Question: Thanks in advance for the help. I'm trying to order data by levels of one factor, and then by the sum of numeric data associated with another factor. Secondly, I'm trying to apply group numbers. I want to do this without manual input, such that a script can be saved for different, future data. To clarify, I've created an example dataset:
'''
library(dplyr)
Year <- c("2019", "2019", "2019", "2019", "2019", "2019", "2020",
"2020", "2020", "2019", "2019", "2019", "2020", "2020", "2020", "2019", "2019", "2019")
Model <- factor(c("Mustang", "Mustang", "Mustang", "F150", "F150", "F150", "F150", "F150",
"F150", "Cruise", "Cruise", "Cruise", "Camaro", "Camaro", "Camaro", "Cruise",
"Cruise", "Cruise"))
Make <- factor(c("Ford", "Ford", "Ford", "Ford", "Ford", "Ford", "Ford", "Ford", "Ford",
"Chevy", "Chevy", "Chevy", "Chevy", "Chevy", "Chevy", "Toyota", "Toyota", "Toyota"),
levels = c("Ford", "Chevy", "Toyota"))
Color <- factor(c("Red", "Blue", "Green", "Red", "Blue", "Green", "Red", "Blue", "Green",
"Red", "Blue", "Green", "Red", "Blue", "Green", "Red", "Blue", "Green"),
levels = c("Red", "Blue", "Green"))
Purchases <- c(20, 35, 10, 32, 49, 45, 37, 53, 25, 55, 24, 13, 32, 45, 60, 12, 20, 13)
Data <- data.frame(Year, Model, Make, Color, Purchases)
Data.order <- Data %>%
group_by(Make,Model) %>%
summarize(Sum=sum(Purchases)) %>%
arrange(Make,-Sum)
'''
The 1st level of arrangement must be the Make, and then I want to re-order the Models according to the sum of purchases of the 3 different colors. Year is not relevant for ordering. I've attached a screenshot of the end goal. I also want to add group numbers (by Make/Model).

I've tried to sum and order the data into another data frame, and then reorder the levels of the primary data frame according to the new levels taken from the sum data frame, before arranging accordingly. This approach does not work because I have repeated levels in the Models from different Makes sharing the same Model name, "Cruise". Perhaps I can apply a consecutive group number sequence within the new Order data frame, and then cross-match the group numbers back to primary data frame to arrange by Type, Group number? Not sure how to do this
Thanks a lot everyone!!
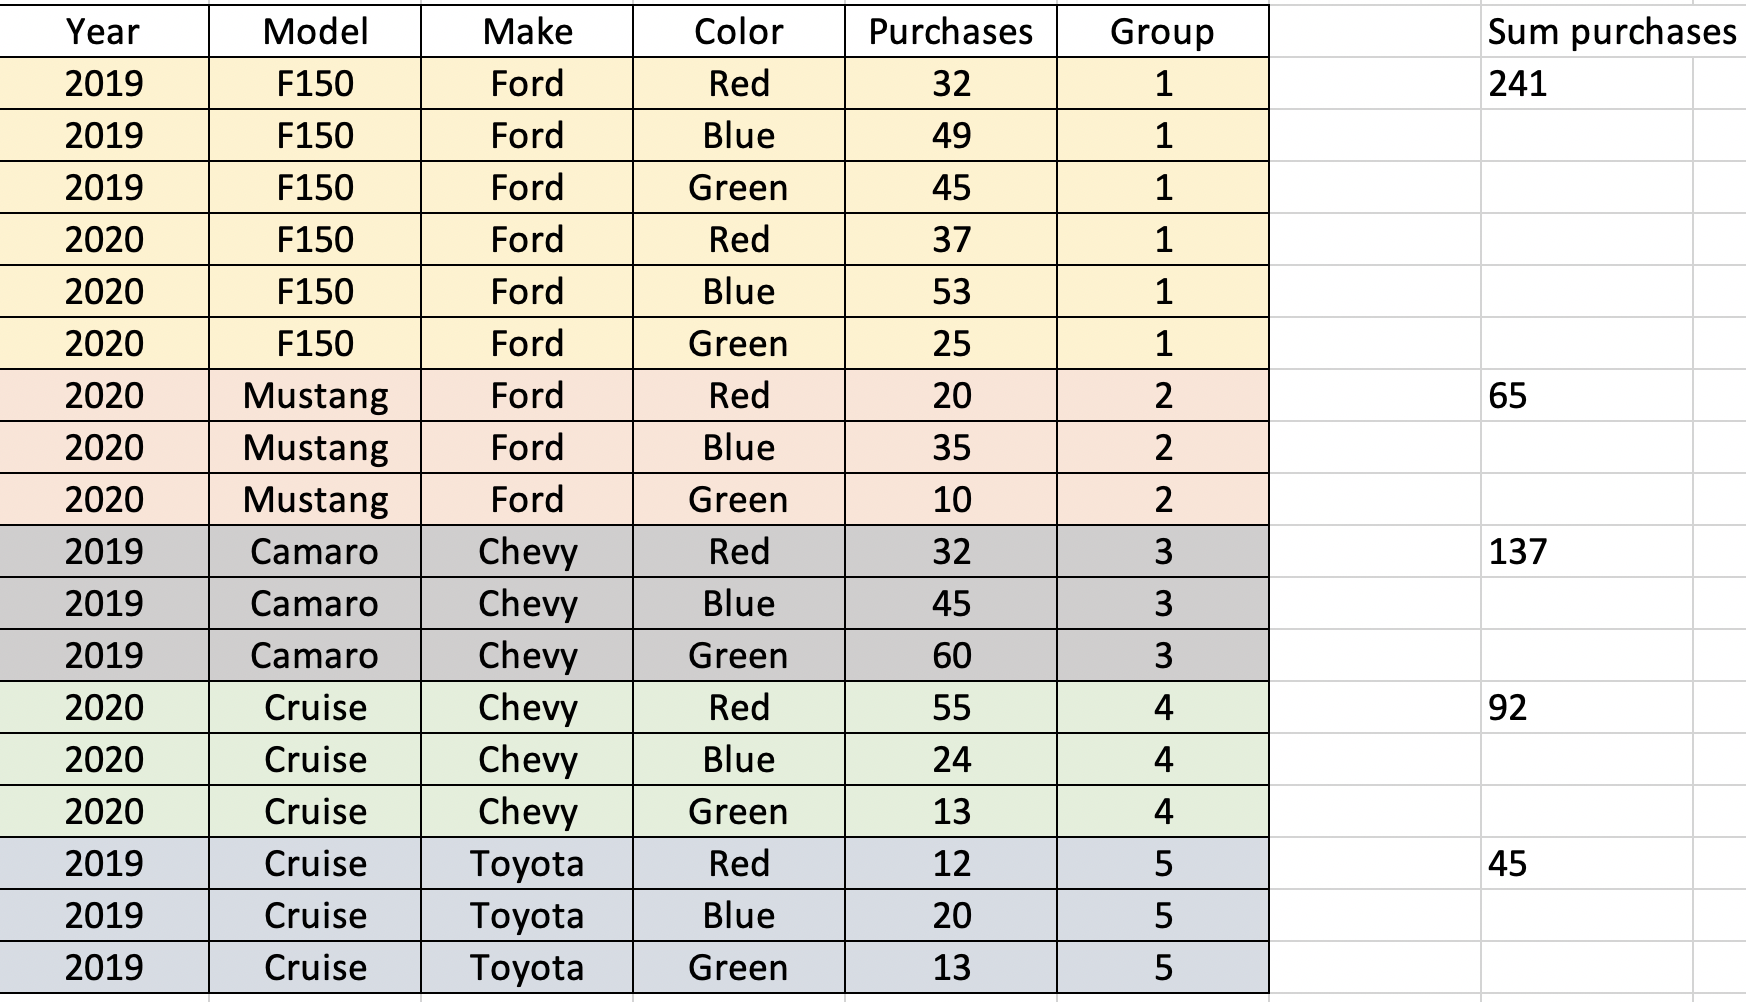
Answer: If the intention is to order the original dataset, create a sequence column after doing the 'desc'ending arrange in 'Sum', then do a 'left_join' and order based on the sequence column created
'''
library(dplyr)
Data %>%
group_by(Make,Model) %>%
summarize(Sum=sum(Purchases), .groups = 'drop') %>%
arrange(Make, desc(Sum)) %>%
mutate(Group = row_number(), Sum = NULL) %>%
left_join(Data) %>%
arrange(Group)
# A tibble: 18 x 6
# Make Model Group Year Color Purchases
# <fct> <fct> <int> <chr> <fct> <dbl>
# 1 Ford F150 1 2019 Red 32
# 2 Ford F150 1 2019 Blue 49
# 3 Ford F150 1 2019 Green 45
# 4 Ford F150 1 2020 Red 37
# 5 Ford F150 1 2020 Blue 53
# 6 Ford F150 1 2020 Green 25
# 7 Ford Mustang 2 2019 Red 20
# 8 Ford Mustang 2 2019 Blue 35
# 9 Ford Mustang 2 2019 Green 10
#10 Chevy Camaro 3 2020 Red 32
#11 Chevy Camaro 3 2020 Blue 45
#12 Chevy Camaro 3 2020 Green 60
#13 Chevy Cruise 4 2019 Red 55
#14 Chevy Cruise 4 2019 Blue 24
#15 Chevy Cruise 4 2019 Green 13
#16 Toyota Cruise 5 2019 Red 12
#17 Toyota Cruise 5 2019 Blue 20
#18 Toyota Cruise 5 2019 Green 13
'''
---
Or another option is to use 'ave' within the 'arrange' and then create the 'Group' column
'''
Data %>%
arrange(Make, desc(ave(Purchases, Make, Model, FUN = sum))) %>%
group_by(Make, Model) %>%
mutate(Group = cur_group_id())
# A tibble: 18 x 6
# Groups: Make, Model [5]
# Year Model Make Color Purchases Group
# <chr> <fct> <fct> <fct> <dbl> <int>
# 1 2019 F150 Ford Red 32 1
# 2 2019 F150 Ford Blue 49 1
# 3 2019 F150 Ford Green 45 1
# 4 2020 F150 Ford Red 37 1
# 5 2020 F150 Ford Blue 53 1
# 6 2020 F150 Ford Green 25 1
# 7 2019 Mustang Ford Red 20 2
# 8 2019 Mustang Ford Blue 35 2
# 9 2019 Mustang Ford Green 10 2
#10 2020 Camaro Chevy Red 32 3
#11 2020 Camaro Chevy Blue 45 3
#12 2020 Camaro Chevy Green 60 3
#13 2019 Cruise Chevy Red 55 4
#14 2019 Cruise Chevy Blue 24 4
#15 2019 Cruise Chevy Green 13 4
#16 2019 Cruise Toyota Red 12 5
#17 2019 Cruise Toyota Blue 20 5
#18 2019 Cruise Toyota Green 13 5
'''